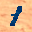
Label: 1